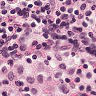
Metastatic tissue present: no